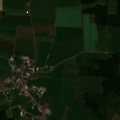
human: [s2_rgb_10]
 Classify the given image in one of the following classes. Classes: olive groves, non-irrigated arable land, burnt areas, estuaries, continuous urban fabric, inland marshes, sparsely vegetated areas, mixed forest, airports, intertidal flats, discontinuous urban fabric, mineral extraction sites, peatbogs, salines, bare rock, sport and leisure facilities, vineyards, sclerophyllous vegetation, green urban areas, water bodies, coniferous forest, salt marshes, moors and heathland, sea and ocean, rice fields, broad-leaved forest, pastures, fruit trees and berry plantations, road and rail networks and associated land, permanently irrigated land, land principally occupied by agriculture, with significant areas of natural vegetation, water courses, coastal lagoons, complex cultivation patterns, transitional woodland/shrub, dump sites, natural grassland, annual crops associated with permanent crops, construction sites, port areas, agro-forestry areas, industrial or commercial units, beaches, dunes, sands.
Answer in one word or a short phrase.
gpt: discontinuous urban fabric, non-irrigated arable land, pastures, complex cultivation patterns, land principally occupied by agriculture, with significant areas of natural vegetation, mixed forest, inland marshes